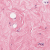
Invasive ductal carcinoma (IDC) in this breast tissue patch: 0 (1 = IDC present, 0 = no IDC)